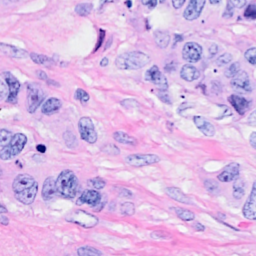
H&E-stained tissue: Breast